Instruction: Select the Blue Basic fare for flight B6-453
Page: flights
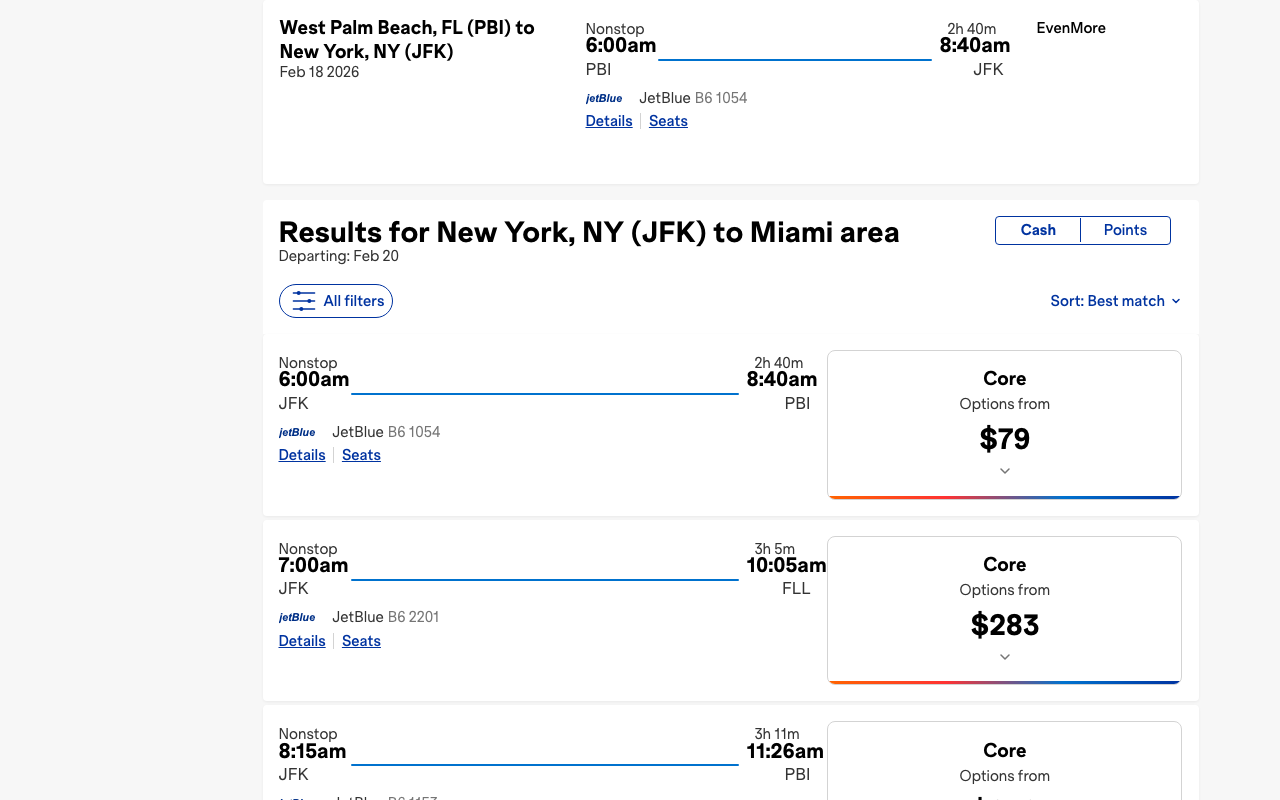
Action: click